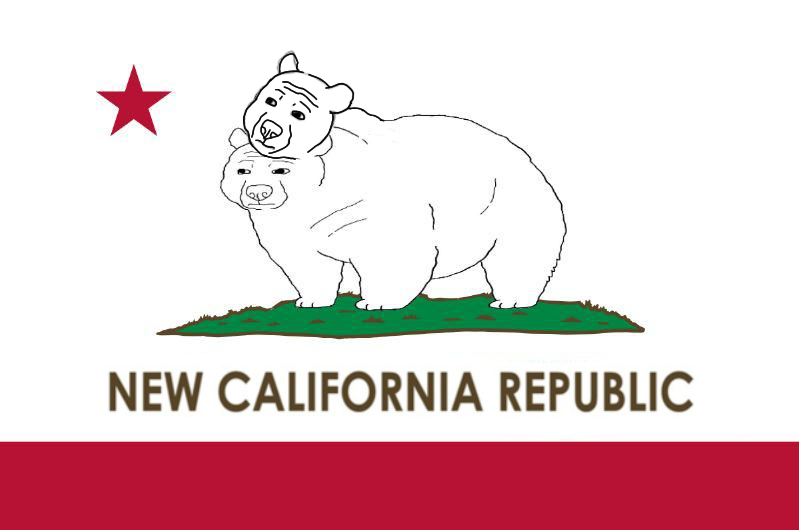
Label: 5_Wojak_with_Background